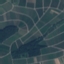
Label: PermanentCrop